Question: I create a panorama has a compass in the middle, the compass is pointing towards the top center of the image, initially.
Now I want to move the compass with respect to this point, since it is a 360 panorama, it creates an adjacent duplicate. So what I wanted is to point the compass to the point to whichever point is closer as you move from left to right or right to left.
Here is the what I have done so far, which doesn't behave like what I wanted.

So here is the code for that: <URL>
What I did is that I created two points:
'''
points.push({
x: target.offset().left + (windowWidth) / 2,
y: target.offset().top
});
points.push({
x: (target.offset().left + (windowWidth) / 2) + (common.width / 2),
y: target.offset().top
});
'''
And then try to calculate which points is closer to the reference by pythagorean theorem
'''
var closestPoint = points[0];
var closestValue = Math.sqrt(Math.pow(points[0].x, 2) + Math.pow(points[0].y, 2));
for (var i = 1; i >= points.length; i++) {
var z = Math.sqrt(Math.pow(points[i].x, 2) + Math.pow(points[i].y, 2));
if(z < closestValue) {
closestPoint = points[i];
closestValue = z;
}
};
'''
What do you think I am missing out?
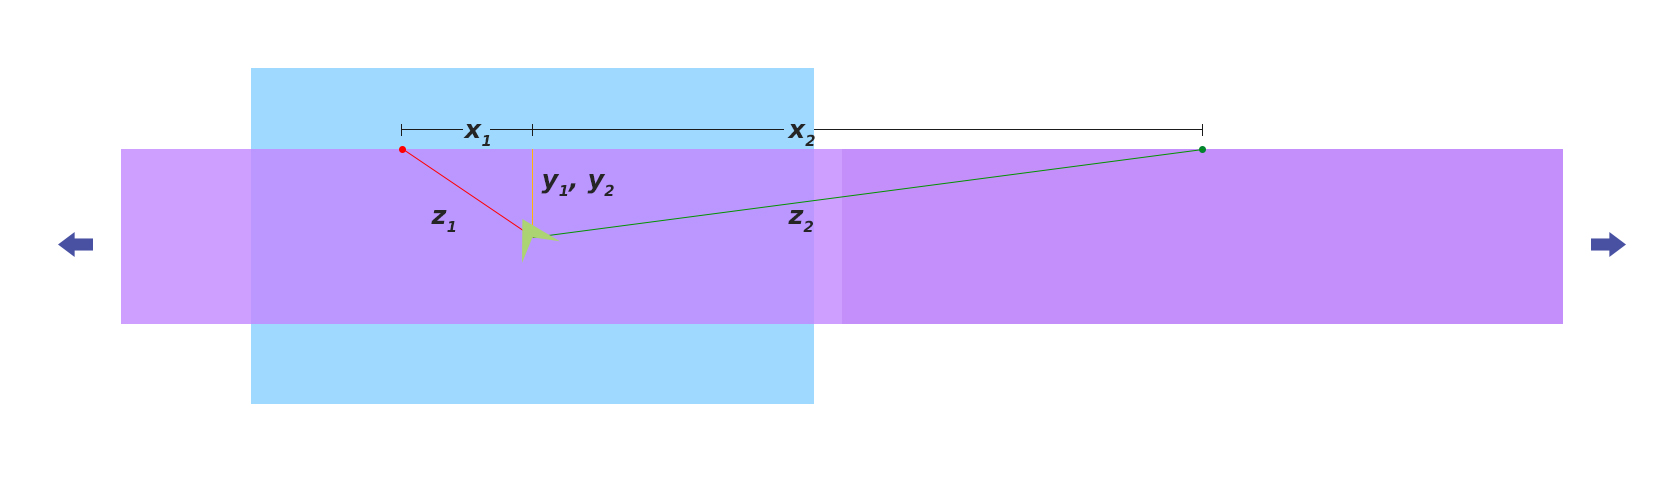
Answer: Change
'''
// ||
for ( var i = 1; i >= points.length; i++ ) {
// ...
};
'''
to
'''
// |
for ( var i = 1; i < points.length; i++ ) {
// ...
};
'''
---
Another way to do this is using <URL>. It may not be as quick, but it may be more semantic:
'''
function distFromOrigin( point ) {
return Math.sqrt( Math.pow( point, 2 ) + Math.pow( point, 2 ) );
}
var closestPoint = points.reduce(
function( closestPoint, currPoint, index, array ) {
var currDist = distFromOrigin( currPoint ),
closestDist = distFromOrigin( closestDist );
if ( currDist < closestDist ) {
return currPoint;
} else {
return closestPoint;
}
}
);
'''